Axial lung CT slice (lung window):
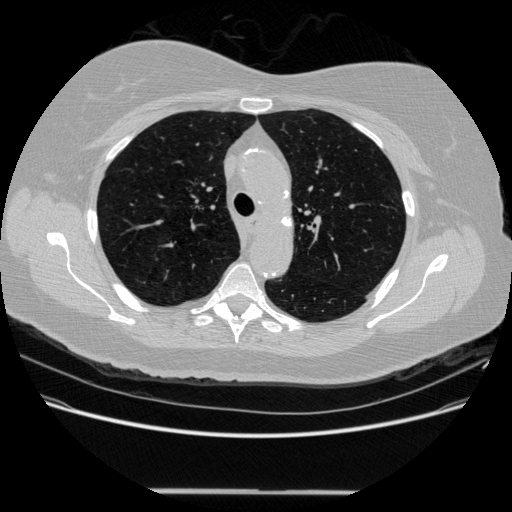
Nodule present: no